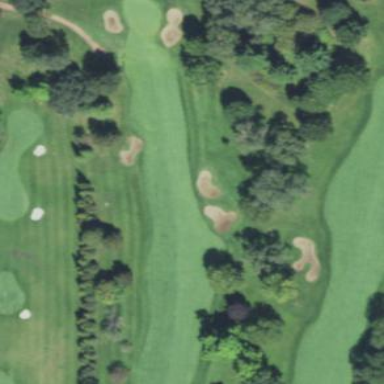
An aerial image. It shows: Grassy area designated as golf fairway.